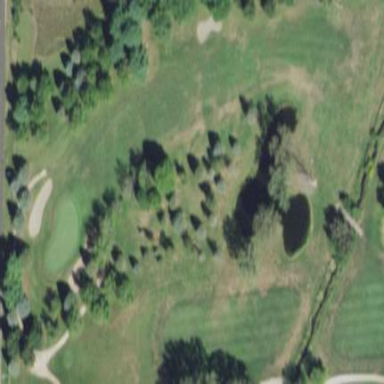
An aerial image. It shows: Golf fairway surrounded by grass.